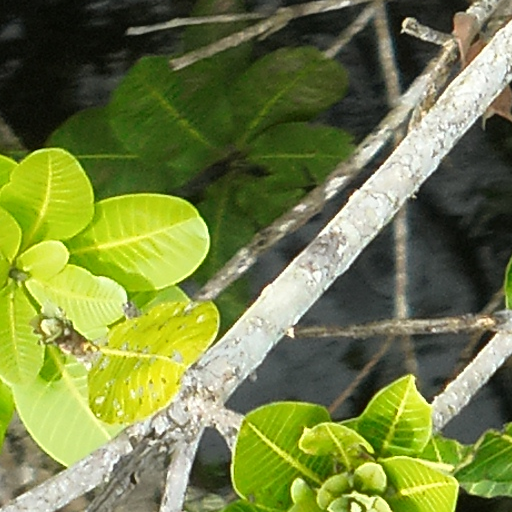
Species: Anacardium excelsum
GBIF accepted scientific name: Anacardium excelsum
Crown area (m\u00b2): 149.125